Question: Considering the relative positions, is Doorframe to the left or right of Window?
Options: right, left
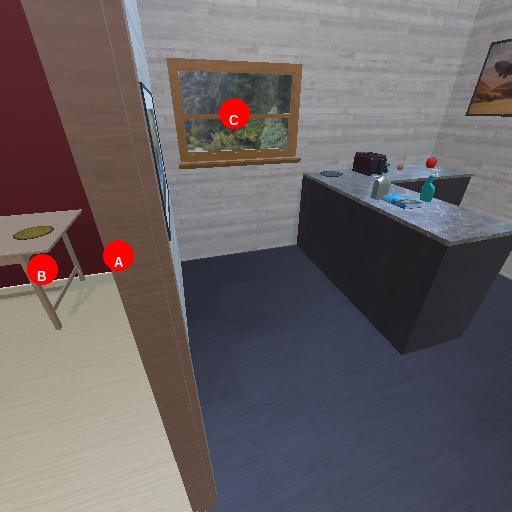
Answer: right